Field crop: maize
Growth stage: 2
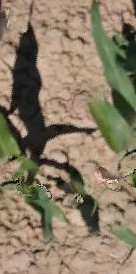
Species: maize